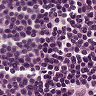
Metastatic tissue present: no